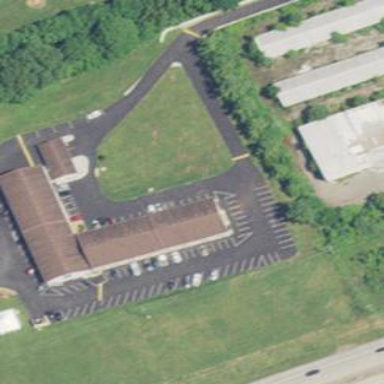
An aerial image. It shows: Building that is motel.